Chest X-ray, AP view. Patient: 65 years old, sex M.
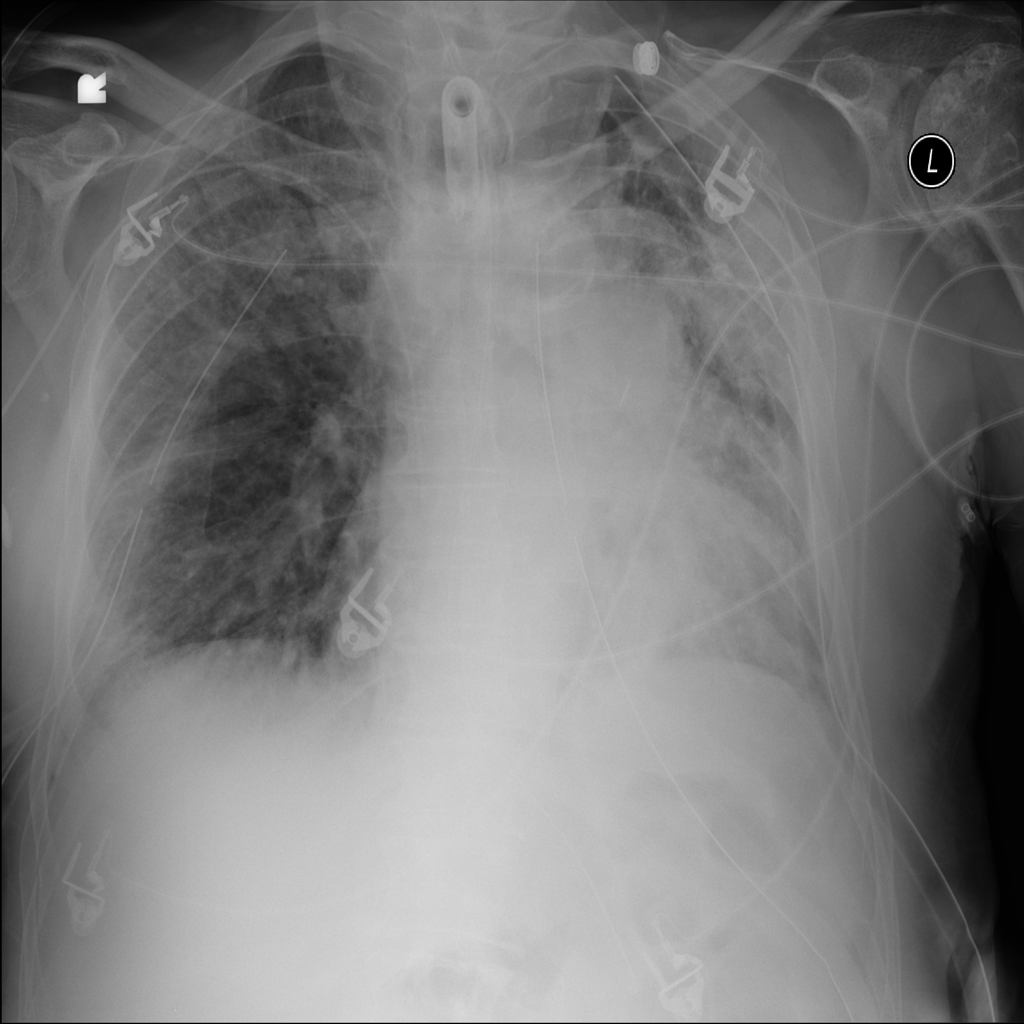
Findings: Infiltration